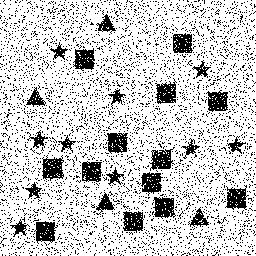
Squares: 13
Triangles: 4
Stars: 10
Total shapes: 27